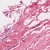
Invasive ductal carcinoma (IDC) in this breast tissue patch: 0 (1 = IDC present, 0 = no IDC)